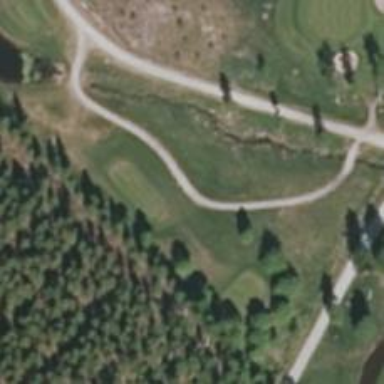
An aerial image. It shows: Path for both road and golf.